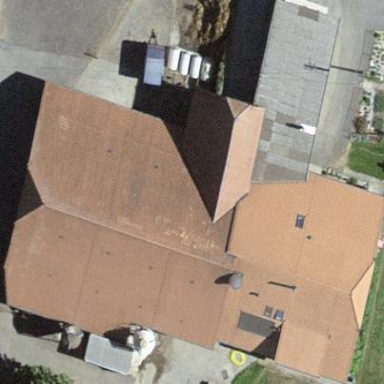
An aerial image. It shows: Farm building.